Field crop: tomato
Growth stage: 1
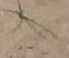
Species: cyperus